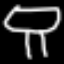
Label: mushroom